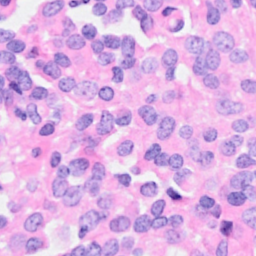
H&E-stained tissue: Breast